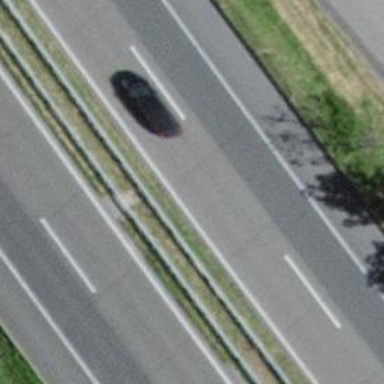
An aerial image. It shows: Asphalt motorway.